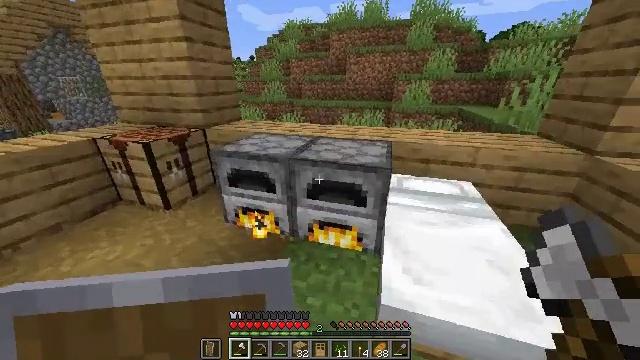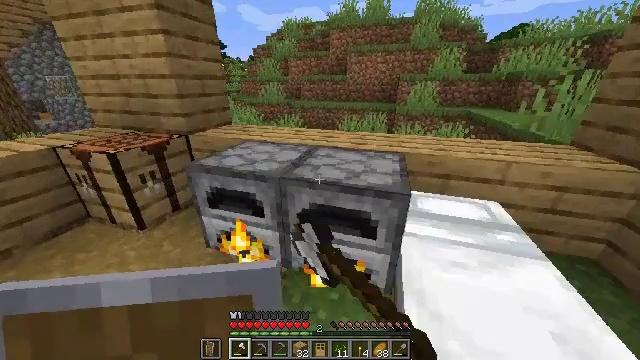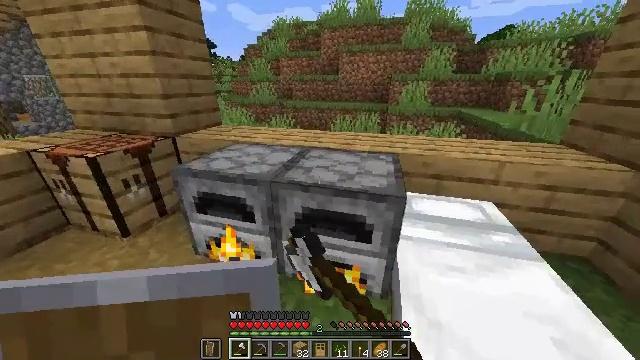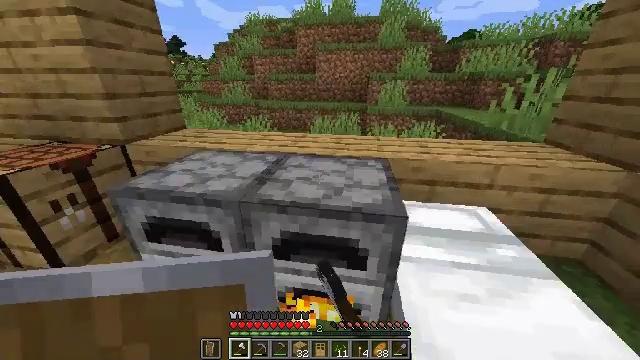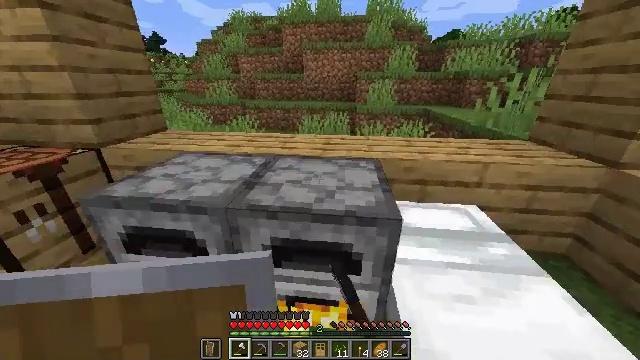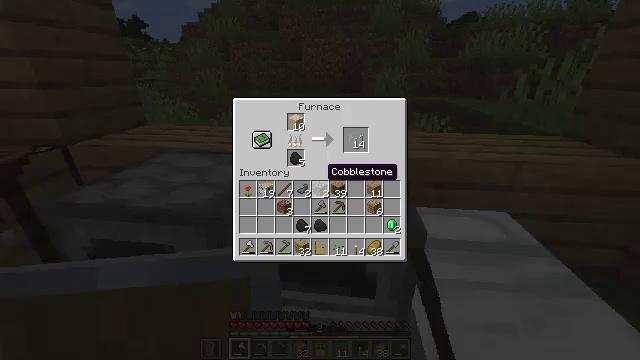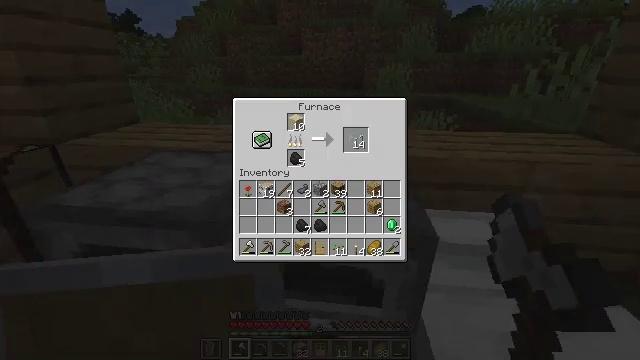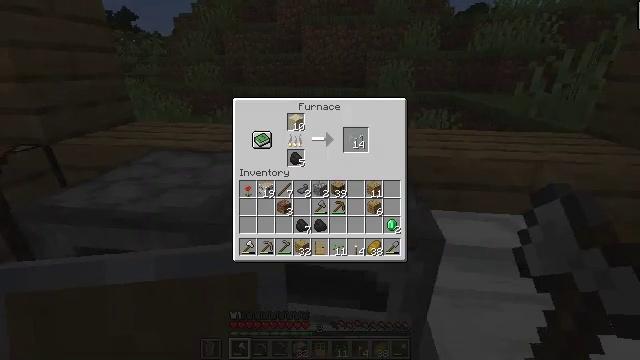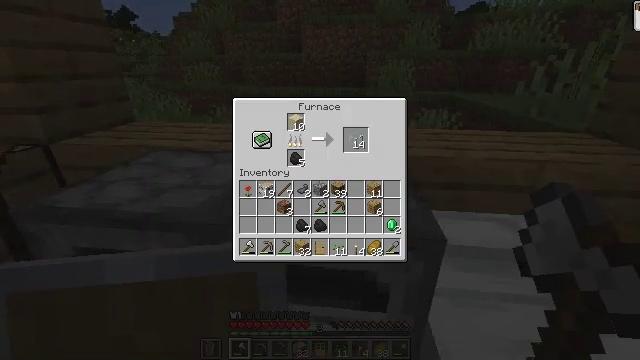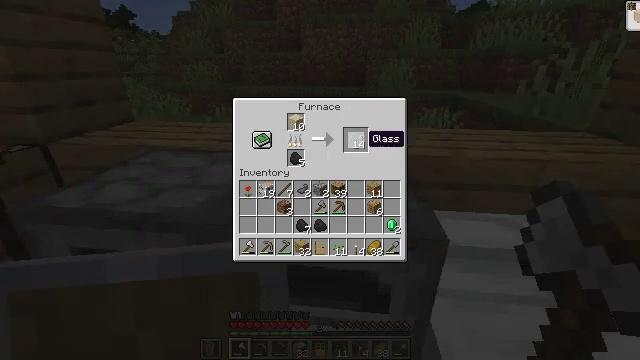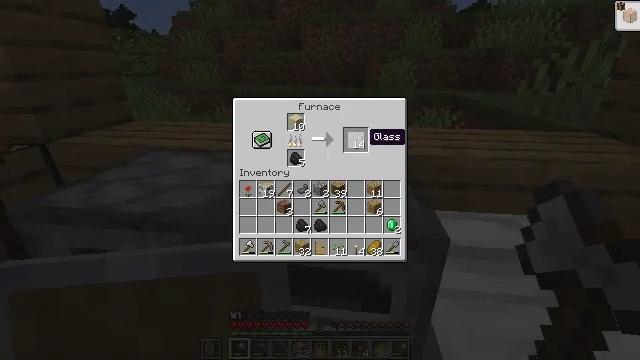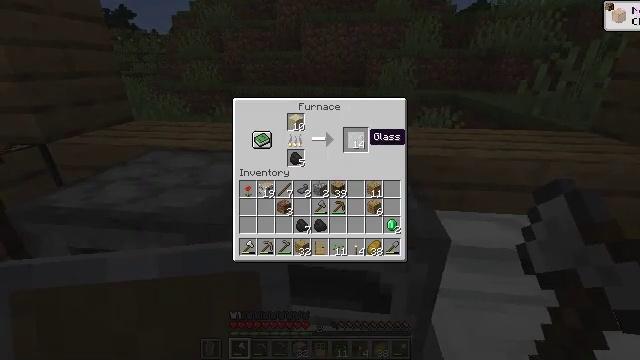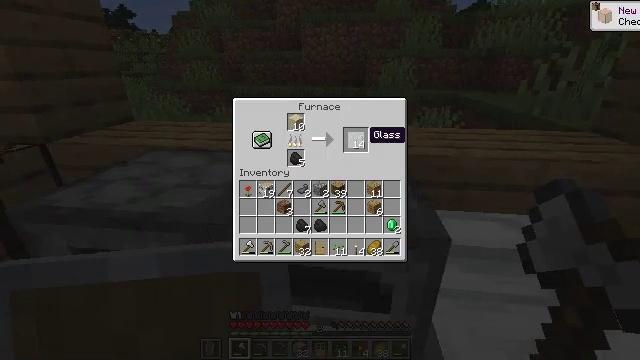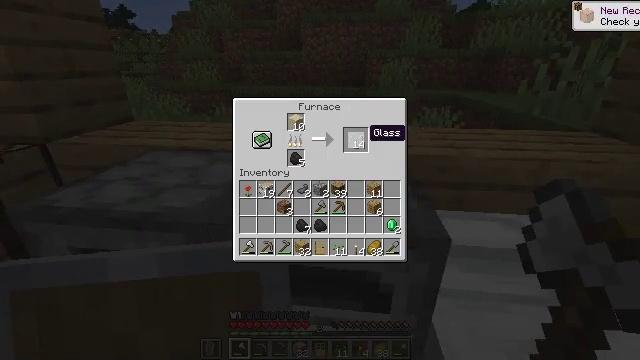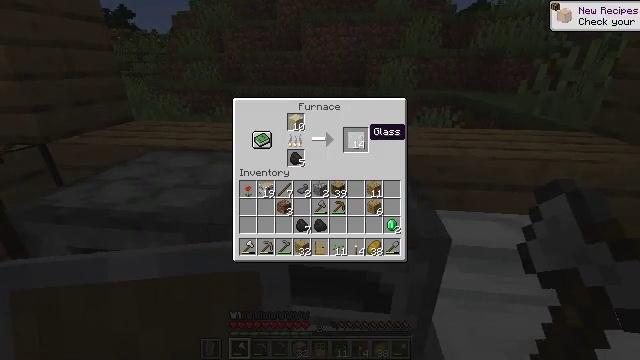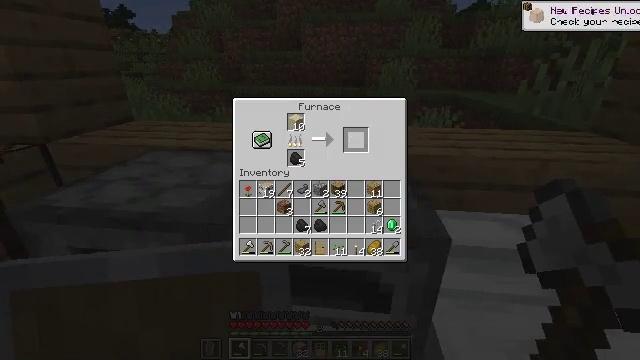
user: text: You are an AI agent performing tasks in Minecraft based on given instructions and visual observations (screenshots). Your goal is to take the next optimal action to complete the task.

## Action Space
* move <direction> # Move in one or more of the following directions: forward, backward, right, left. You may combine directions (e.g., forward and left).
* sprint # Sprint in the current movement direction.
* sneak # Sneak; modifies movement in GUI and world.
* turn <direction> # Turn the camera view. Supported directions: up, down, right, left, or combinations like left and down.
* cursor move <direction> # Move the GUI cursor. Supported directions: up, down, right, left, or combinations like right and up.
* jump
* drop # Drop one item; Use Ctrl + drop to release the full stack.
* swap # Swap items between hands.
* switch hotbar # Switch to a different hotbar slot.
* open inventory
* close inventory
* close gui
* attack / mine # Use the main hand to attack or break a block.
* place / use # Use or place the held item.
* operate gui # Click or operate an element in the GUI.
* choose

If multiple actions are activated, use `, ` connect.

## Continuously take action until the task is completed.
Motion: motion action
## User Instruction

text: craft item air
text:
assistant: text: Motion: move forward, use / place
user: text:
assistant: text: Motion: move forward, turn right
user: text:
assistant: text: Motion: turn right
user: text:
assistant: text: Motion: turn right
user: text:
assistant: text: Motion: open gui
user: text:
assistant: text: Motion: no_op
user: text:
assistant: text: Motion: sneak, cursor move right and up
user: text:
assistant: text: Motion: sneak, cursor move right and up
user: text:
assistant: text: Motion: sneak, cursor move right and up
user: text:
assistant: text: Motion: sneak
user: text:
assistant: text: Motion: sneak
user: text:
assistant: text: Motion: sneak
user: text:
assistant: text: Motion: sneak
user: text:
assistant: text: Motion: sneak
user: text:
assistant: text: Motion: sneak, operate gui
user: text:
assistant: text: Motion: sneak, operate gui
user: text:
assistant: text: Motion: sneak
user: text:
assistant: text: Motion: sneak
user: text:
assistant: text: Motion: turn left, close gui
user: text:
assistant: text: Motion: open inventory